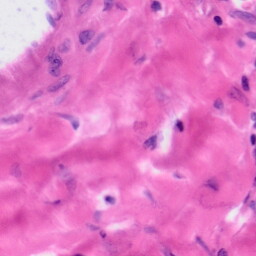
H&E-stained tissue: Tonsil